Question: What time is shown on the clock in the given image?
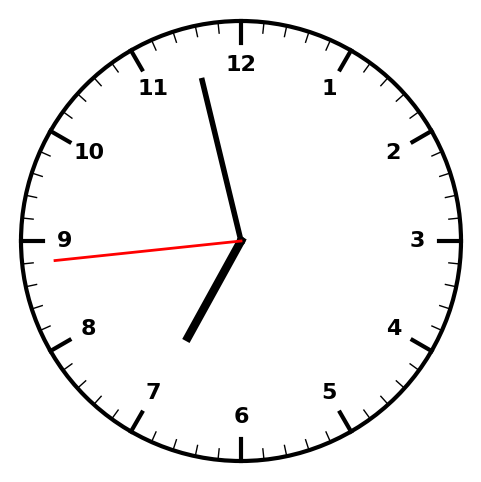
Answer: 06:57:44